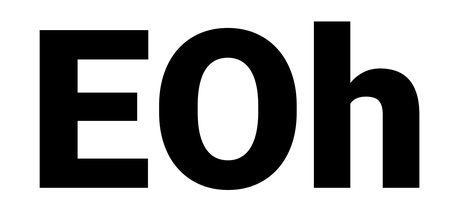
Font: Roboto_Black